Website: lowes
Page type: cart
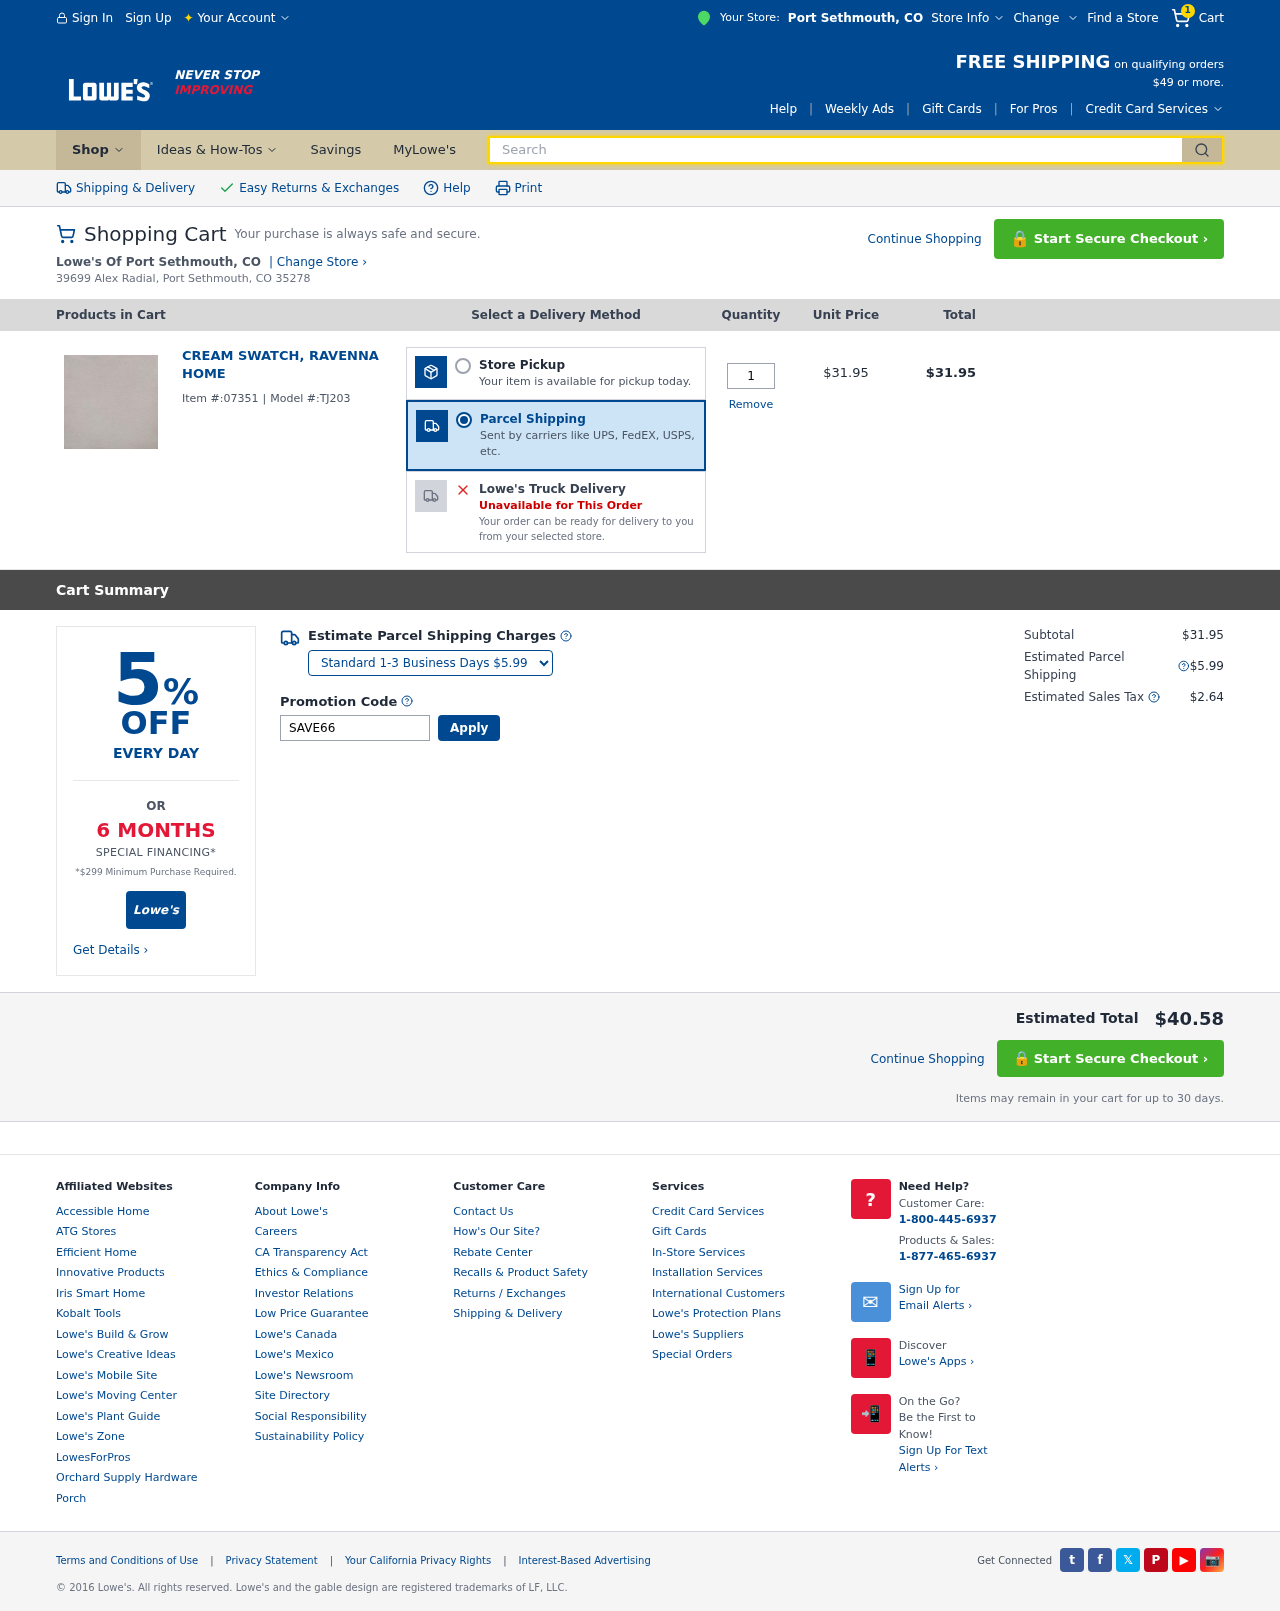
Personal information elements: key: PII_CITY
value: Port Sethmouth
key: PII_STATE_ABBR
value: CO
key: PII_STREET
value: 39699 Alex Radial
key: PII_CITY_STATE_ZIP
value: Port Sethmouth, CO 35278
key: PII_PROMO_CODE
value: SAVE66
Product elements: key: PRODUCT1_NAME
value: Cream Swatch, Ravenna Home
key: PRODUCT1_PRICE
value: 31.95
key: PRODUCT1_QUANTITY
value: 1
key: PRODUCT1_ITEM_ID
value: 07351
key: PRODUCT1_MODEL_ID
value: TJ203
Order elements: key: ORDER_NUM_ITEMS
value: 1
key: ORDER_ITEM_TOTAL
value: $31.95
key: ORDER_SUBTOTAL
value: $31.95
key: ORDER_SHIPPING_COST
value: $5.99
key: ORDER_TAX
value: $2.64
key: ORDER_TOTAL
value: $40.58
Search elements: key: HEADER_SEARCH
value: Search